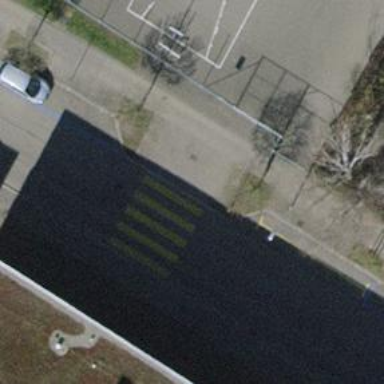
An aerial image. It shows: Footway with asphalt surface featuring zebra crossing.